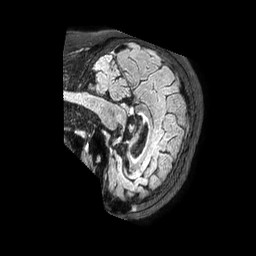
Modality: FLAIR
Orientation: sagittal
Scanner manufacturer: philips
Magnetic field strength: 3 T
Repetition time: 4.8 s
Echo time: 0.34 s